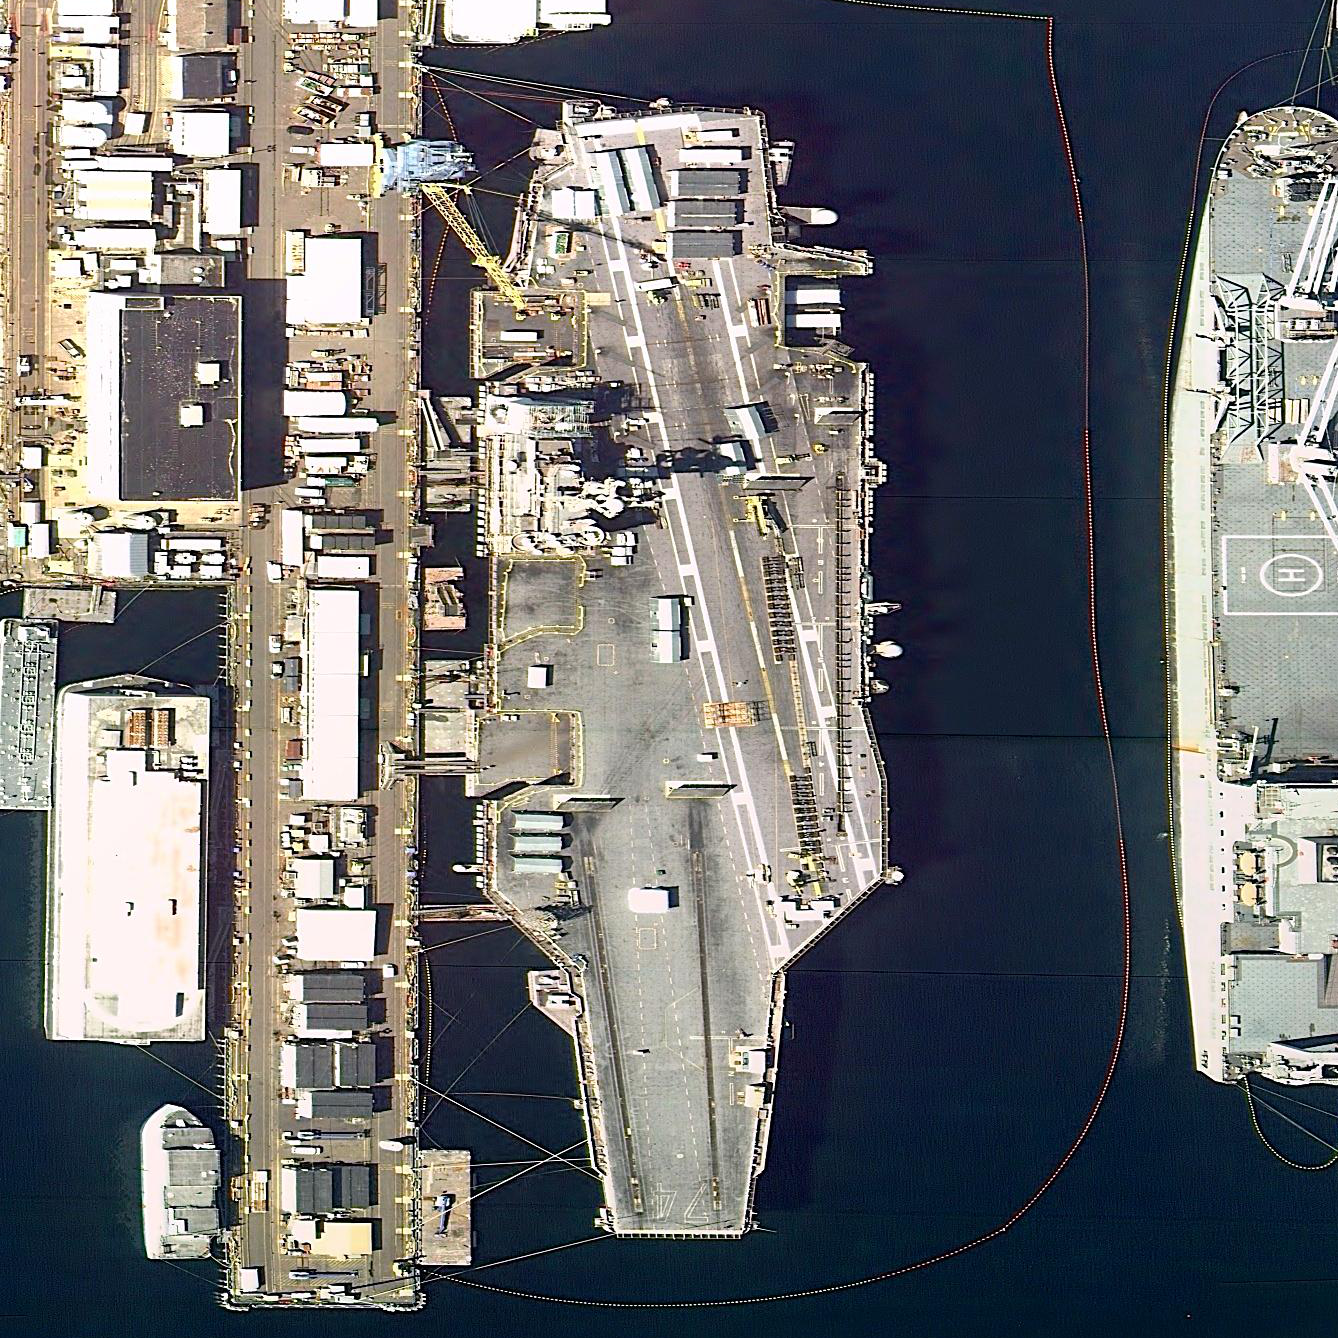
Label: Nimitz-class_aircraft_carrier